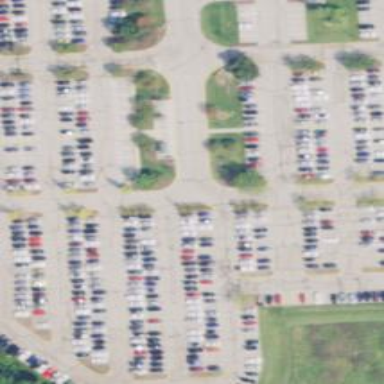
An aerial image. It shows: Parking area with surface parking facilities and park and ride service available.